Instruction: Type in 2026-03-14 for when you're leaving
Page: home
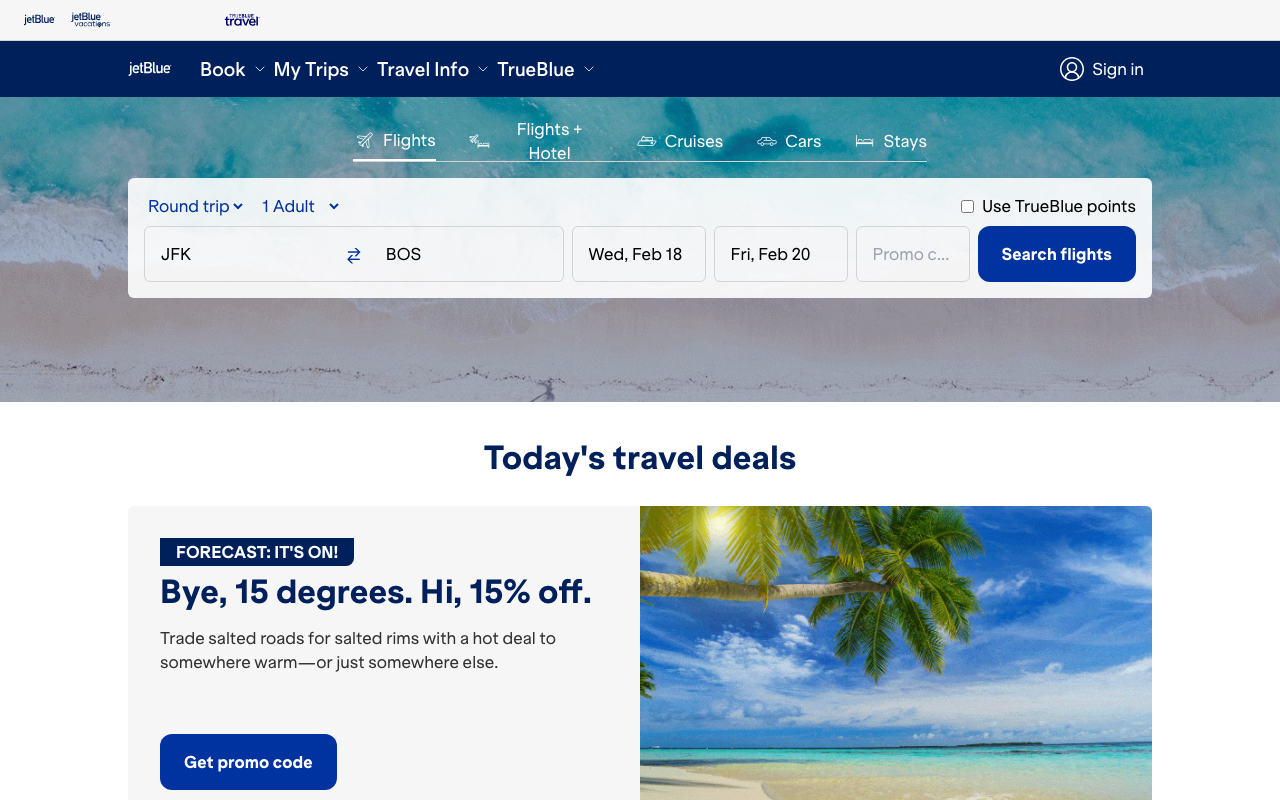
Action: type